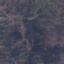
Label: HerbaceousVegetation